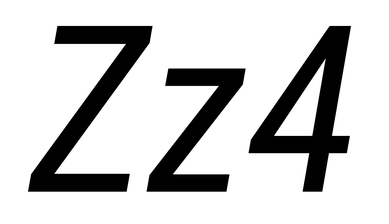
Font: Roboto-Italic_Condensed_Italic